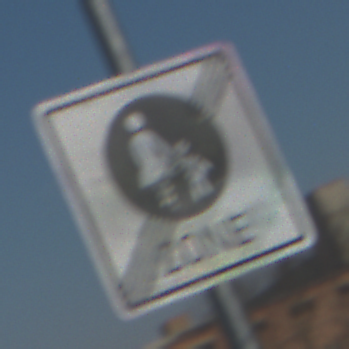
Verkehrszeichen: EndeFussgaengerzone
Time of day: MorningAfternoon
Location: Outdoor (Nature)
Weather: PartlyCloudy
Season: NotSpecified
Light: Natural